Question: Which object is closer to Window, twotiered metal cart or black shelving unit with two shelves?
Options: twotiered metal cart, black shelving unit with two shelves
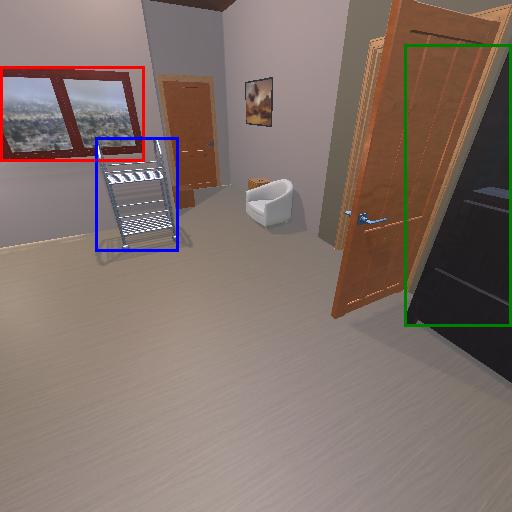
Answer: twotiered metal cart